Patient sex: F
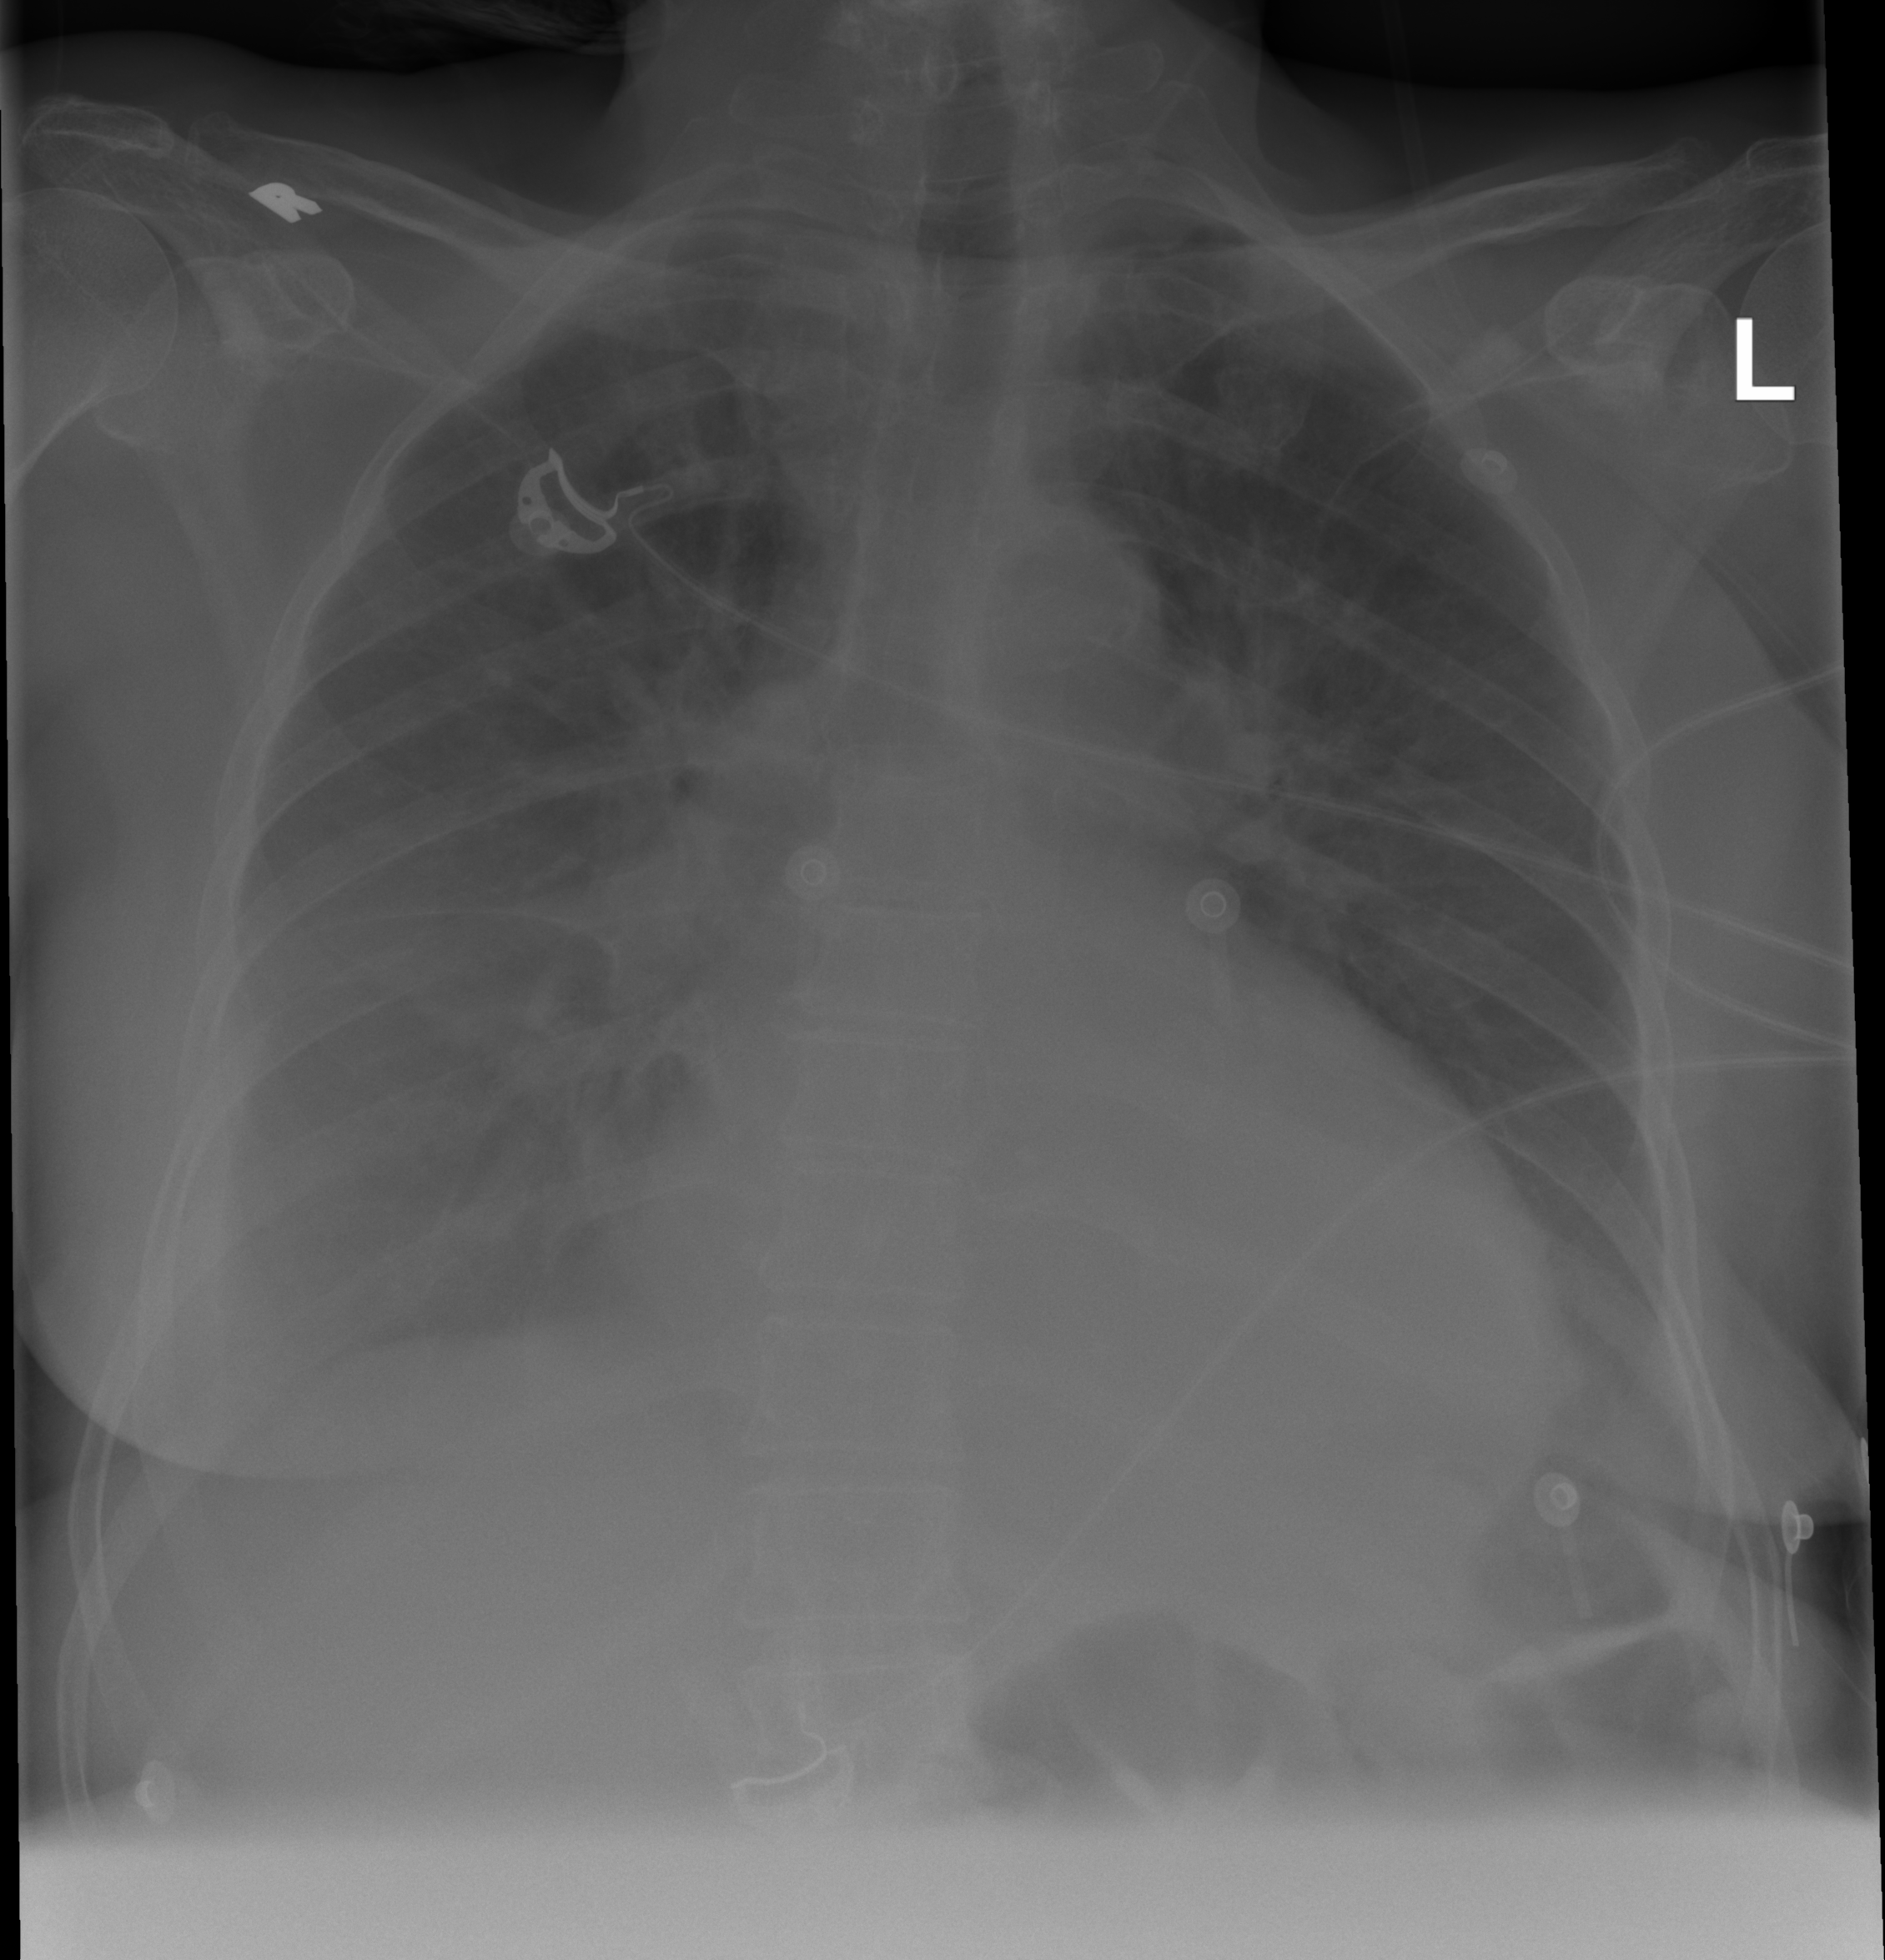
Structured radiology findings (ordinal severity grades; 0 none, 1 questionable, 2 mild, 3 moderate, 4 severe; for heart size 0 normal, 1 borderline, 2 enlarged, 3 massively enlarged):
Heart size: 2
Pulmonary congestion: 2
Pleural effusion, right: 3
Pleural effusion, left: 2
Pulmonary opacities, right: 0
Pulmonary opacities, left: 0
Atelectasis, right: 3
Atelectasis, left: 2